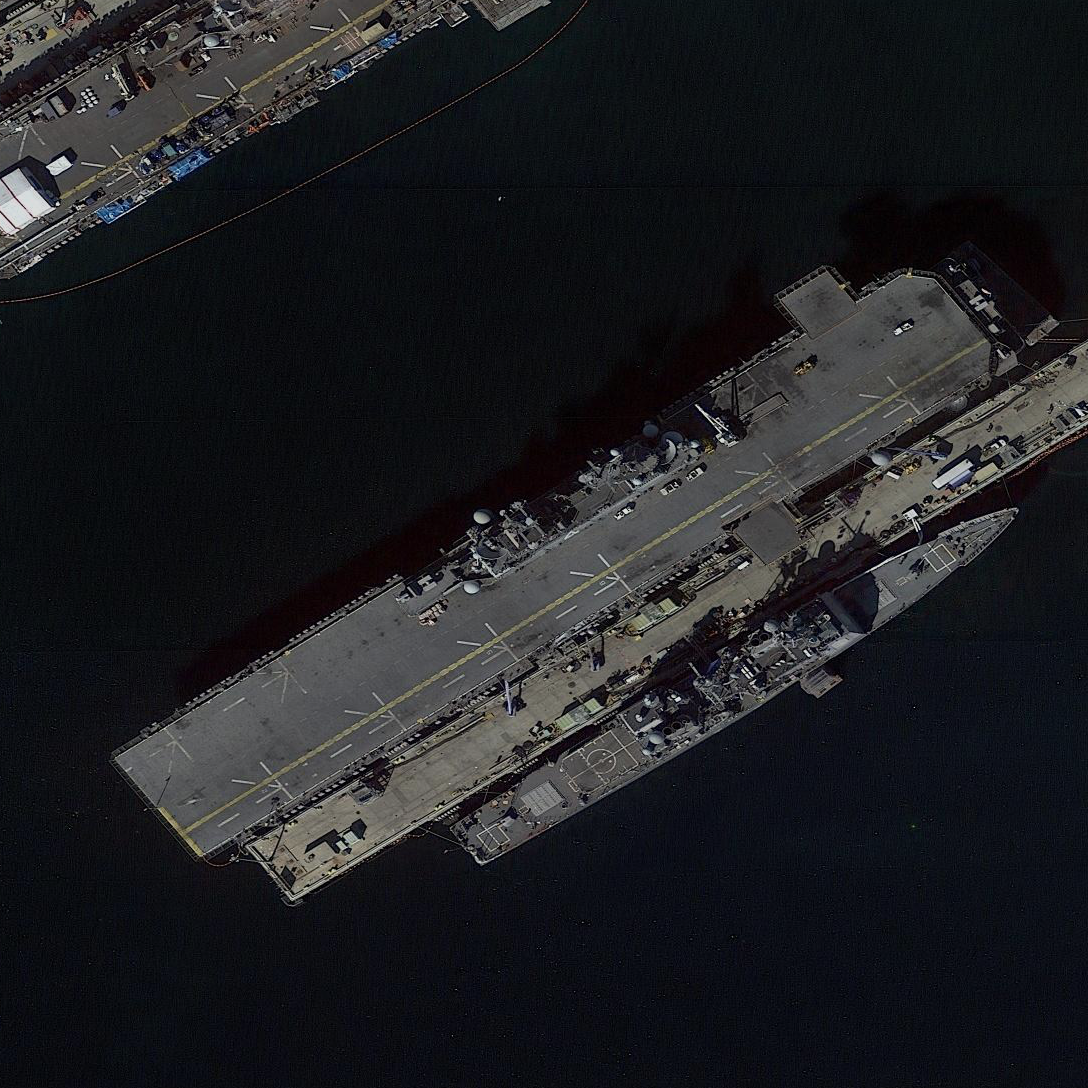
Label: assault